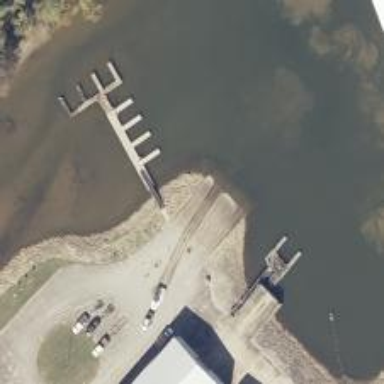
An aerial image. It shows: Slipway on leisure land.